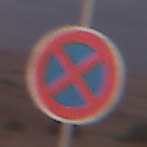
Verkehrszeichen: AbsolutesHalteverbot
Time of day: SunriseSunset
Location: Outdoor (Nature)
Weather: PartlyCloudy
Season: NotSpecified
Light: Natural